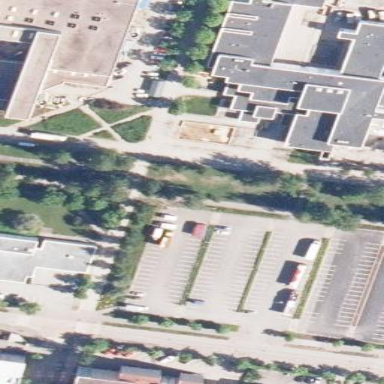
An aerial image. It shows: Parking area with unpaved surface.